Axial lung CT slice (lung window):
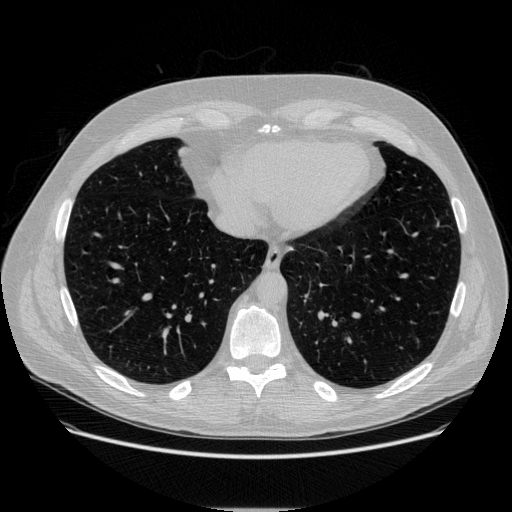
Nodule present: no